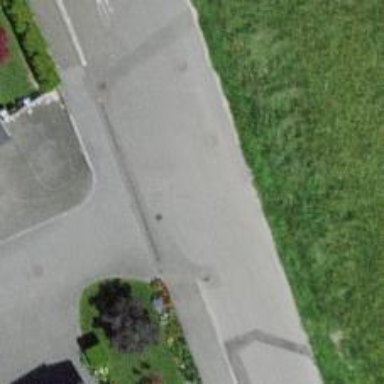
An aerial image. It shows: Living street.